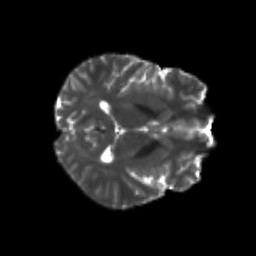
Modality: T2w
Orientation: axial
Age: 21
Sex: male
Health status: healthy
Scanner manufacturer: philips
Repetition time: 7.391 s
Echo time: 0.08599 s